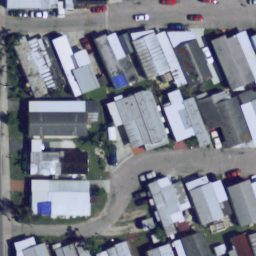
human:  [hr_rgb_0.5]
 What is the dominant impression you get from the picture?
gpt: mobile home park